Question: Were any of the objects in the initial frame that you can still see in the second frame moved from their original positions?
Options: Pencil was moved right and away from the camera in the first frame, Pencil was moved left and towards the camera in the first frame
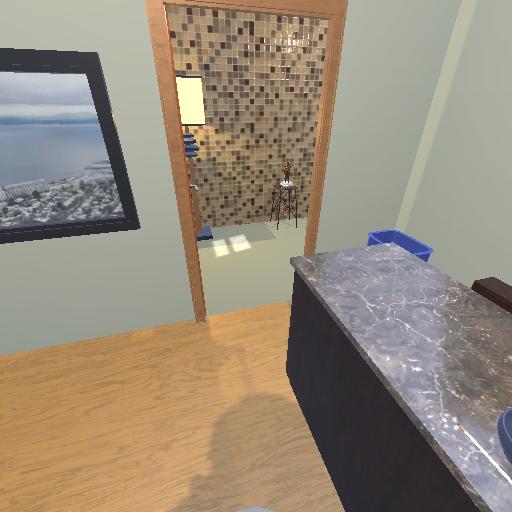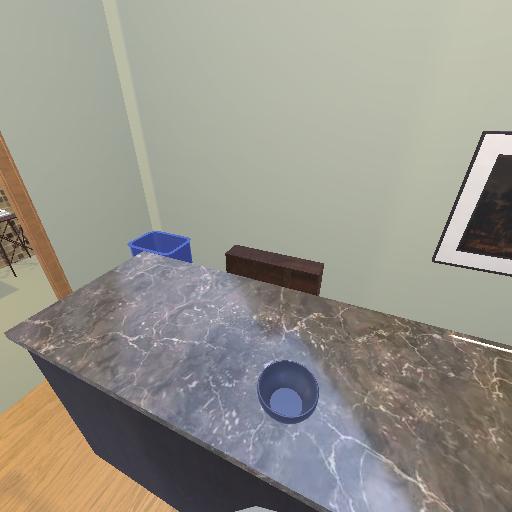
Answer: Pencil was moved right and away from the camera in the first frame